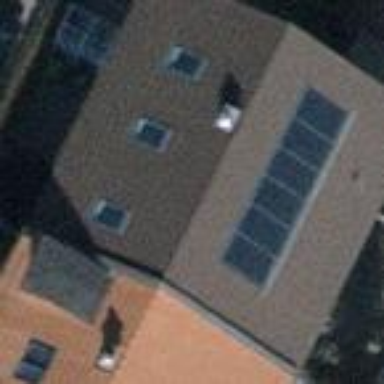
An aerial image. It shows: Building with gabled roof oriented across its structure.